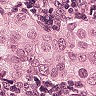
Metastatic tissue present: yes